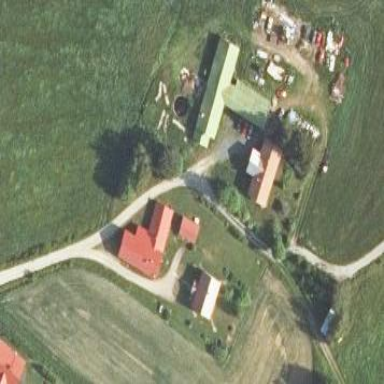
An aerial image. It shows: Farmyard area.